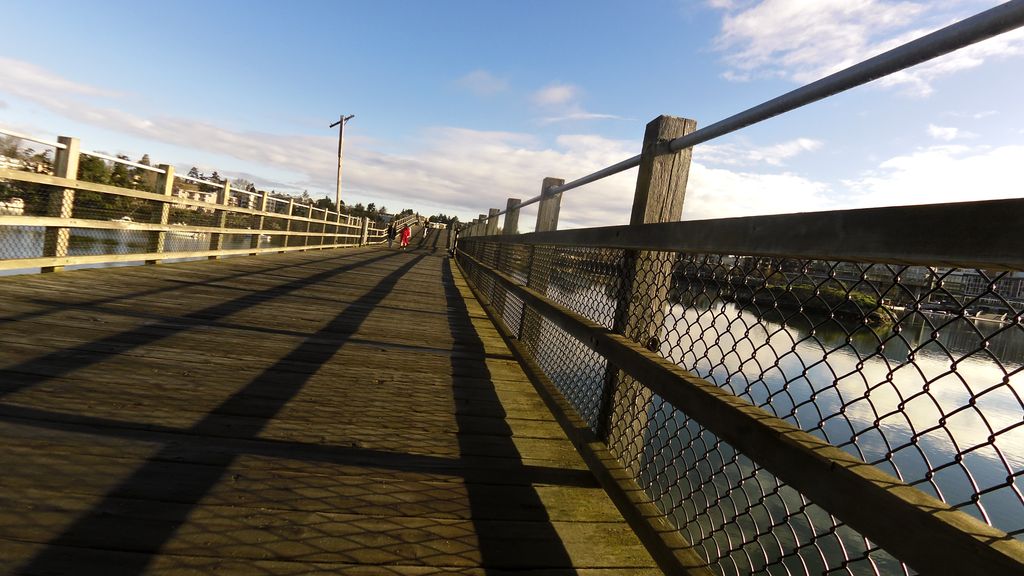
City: victoria